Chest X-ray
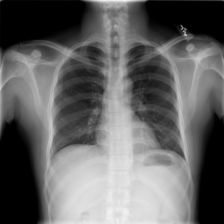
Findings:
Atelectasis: negative
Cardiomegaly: negative
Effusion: negative
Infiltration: negative
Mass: negative
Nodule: negative
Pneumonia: negative
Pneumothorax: negative
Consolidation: negative
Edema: negative
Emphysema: negative
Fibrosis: negative
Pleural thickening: negative
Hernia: negative